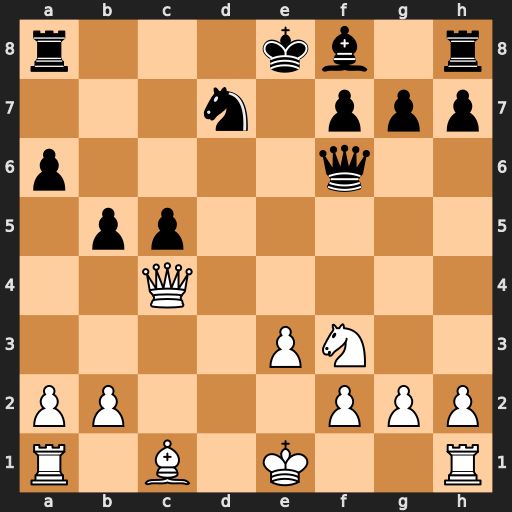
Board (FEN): r3kb1r/3n1ppp/p4q2/1pp5/2Q5/4PN2/PP3PPP/R1B1K2R
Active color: w
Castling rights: KQkq
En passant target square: -
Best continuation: Qe4+ Be7 Qxa8+